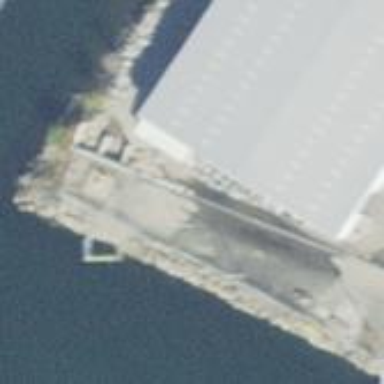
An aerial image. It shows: Breakwater made of rocks.